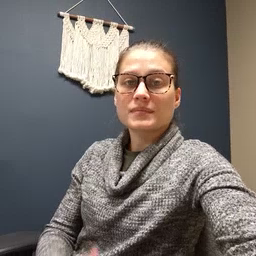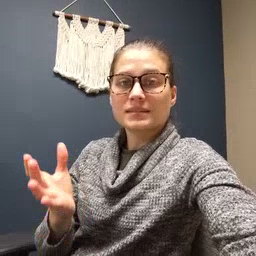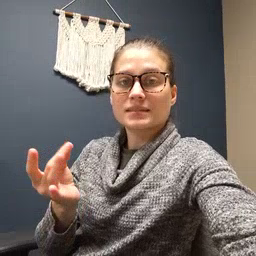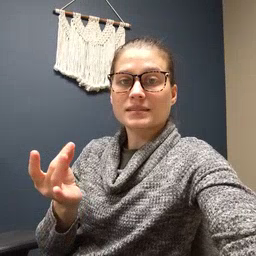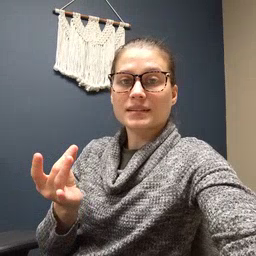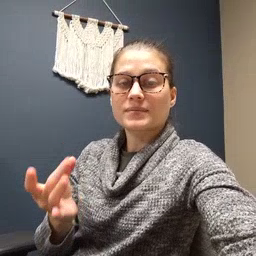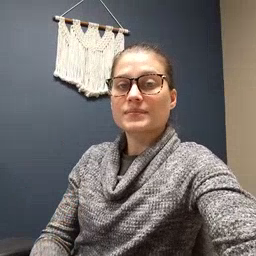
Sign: sticky